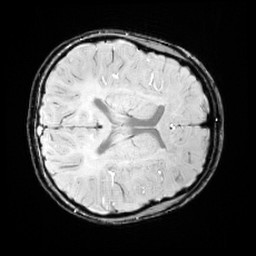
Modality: SWI
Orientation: axial
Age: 13
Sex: female
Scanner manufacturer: siemens
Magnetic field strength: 3 T
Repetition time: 0.027 s
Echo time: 0.02 s